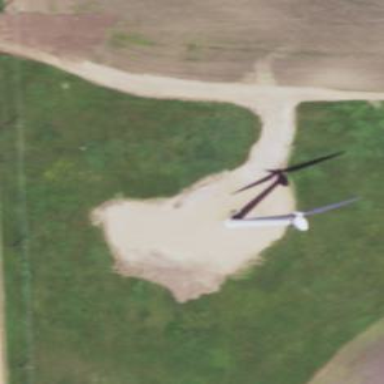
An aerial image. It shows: Wind turbine generating electricity using wind as the power source. The turbine type is horizontal axis.